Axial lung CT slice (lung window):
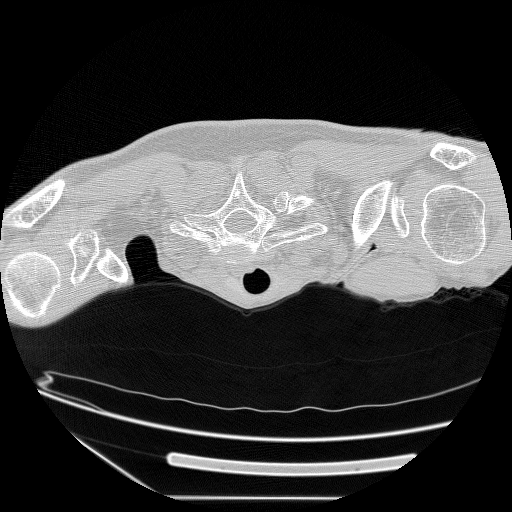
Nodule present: no